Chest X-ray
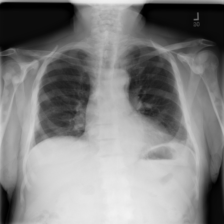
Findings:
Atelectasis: positive
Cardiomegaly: negative
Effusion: negative
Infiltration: negative
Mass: negative
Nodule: negative
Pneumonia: negative
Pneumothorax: negative
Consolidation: negative
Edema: negative
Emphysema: negative
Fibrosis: negative
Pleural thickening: negative
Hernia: negative